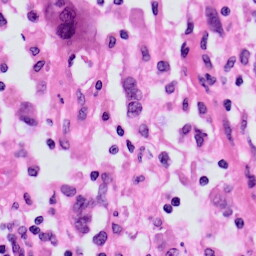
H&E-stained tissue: Skin